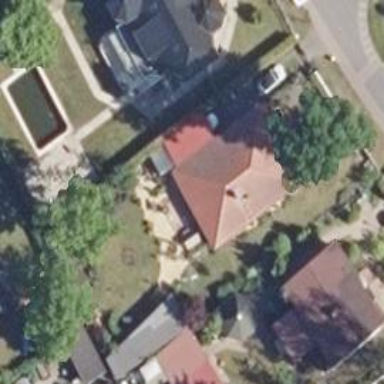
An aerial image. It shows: Simple and straightforward house.